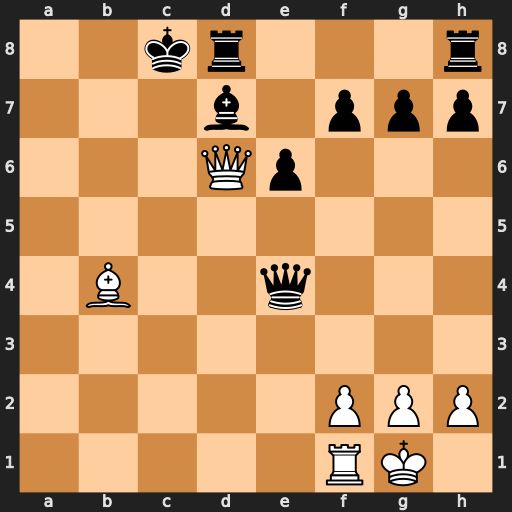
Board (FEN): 2kr3r/3b1ppp/3Qp3/8/1B2q3/8/5PPP/5RK1
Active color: w
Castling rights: -
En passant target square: -
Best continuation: Rc1+ Bc6 Rxc6+ Qxc6 Qxc6+